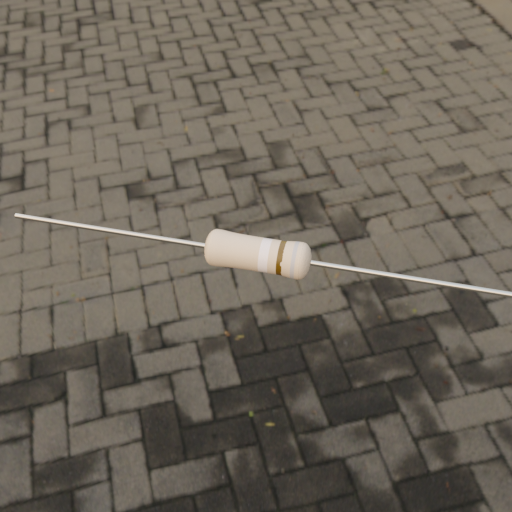
Resistor colour bands (in order): white, brown, silver